Field crop: maize
Growth stage: 2
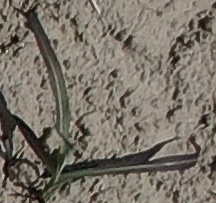
Species: sorghum